Question: Is it possible to use the Select Expert to generate a filter so my reports only show results when a certain OLE Image is visible.
we currently have three OLE images (shown below)

1. I want to generate a filter to create a report that only shows one of any particular OLE Image. (just the results that have a red X against it)
2. Is there a way of differentiating between OLE Images?
If you require any more information I will try and get it as soon as possible. thank you in advance!
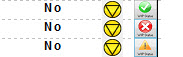
Answer: Because the images are completely dependent on '{PROD_Product.Traffic_Status}', you can just filter the report according to this field. If you wanted to only display the rows with the red X for example, you could just add '{PROD_Product.Traffic_Status}=0' to your record selection formula (basically, the inverse of the conditional suppression formula for the images).
In reality, you'll probably just want to create a numerical parameter that contains the choices 0, 1, or 2 to represent the different traffic statuses/images and filter according to that '{PROD_Product.Traffic_Status}={?Traffic Status Parameter}'